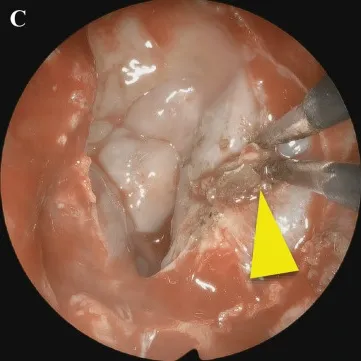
A transpterygoid endonasal approach with multilayer reconstruction was used.then shrunk with bipolar cauterization (arrowhead.
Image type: endoscopy (gi_endoscopy)